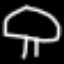
Label: mushroom